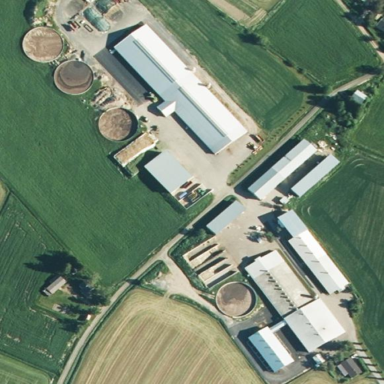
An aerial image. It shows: Farmyard area.